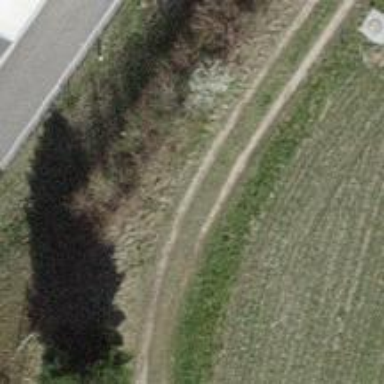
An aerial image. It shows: Dirt track road.